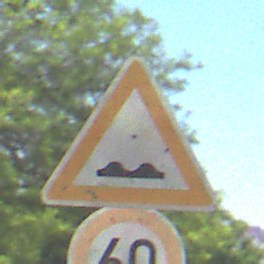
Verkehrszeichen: UnebeneFahrbahn
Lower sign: Geschwindigkeit60
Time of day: Midday
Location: Outdoor (Nature)
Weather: Clear
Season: NotSpecified
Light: Natural